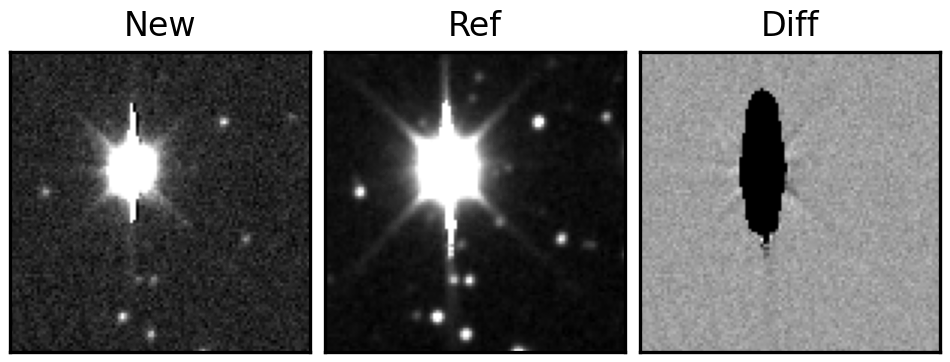
Label: bogus